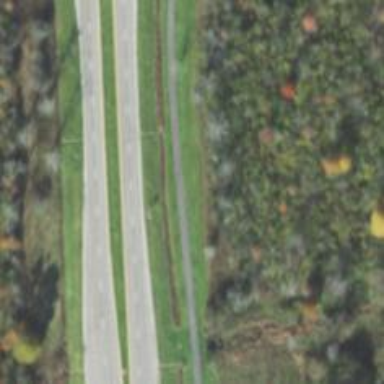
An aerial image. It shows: Asphalt road classified as secondary expressway.